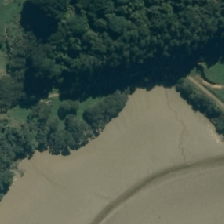
Land cover: manuka_kanuka